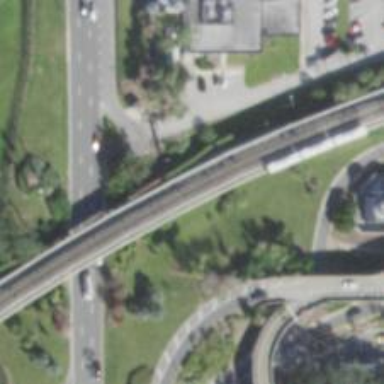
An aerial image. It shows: Monorail bridge with electrified rail.